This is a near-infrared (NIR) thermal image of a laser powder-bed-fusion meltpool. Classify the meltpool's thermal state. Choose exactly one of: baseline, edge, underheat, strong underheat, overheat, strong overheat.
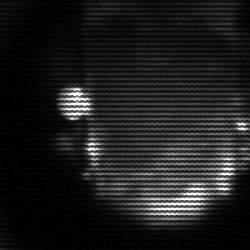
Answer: baseline